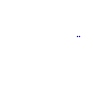
Particle: pion